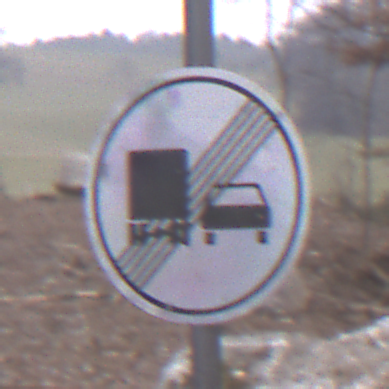
Verkehrszeichen: EndeUeberholverbotKraftfahrzeuge
Umgebung: Outdoor, Nature
Tageszeit: Midday
Wetter: Overcast
Licht: Natural
Jahreszeit: Autumn
Kontrast: LowContrast